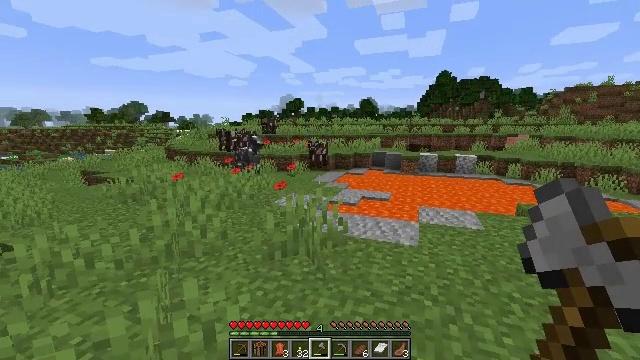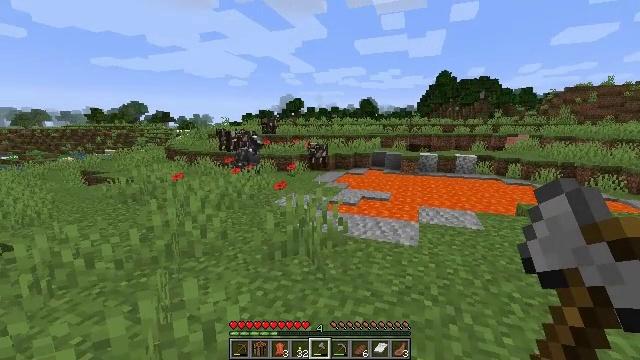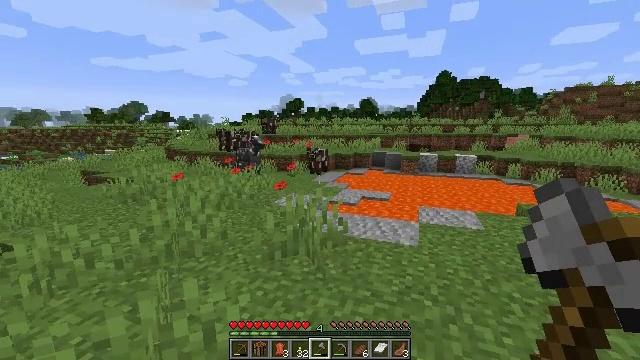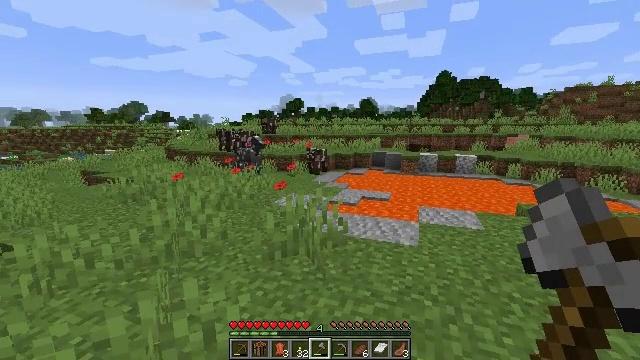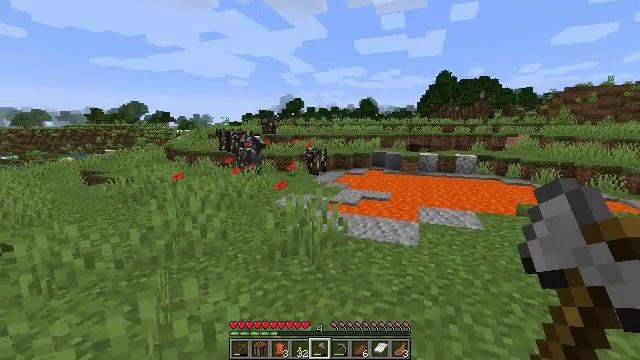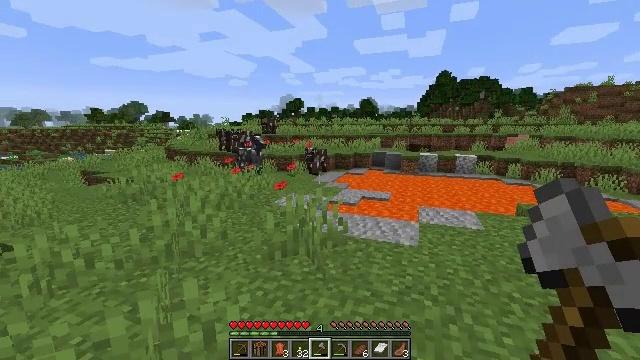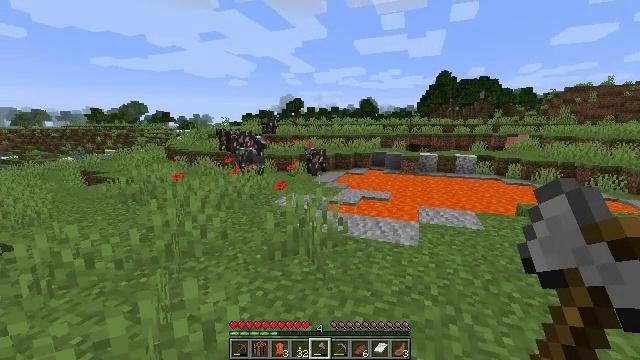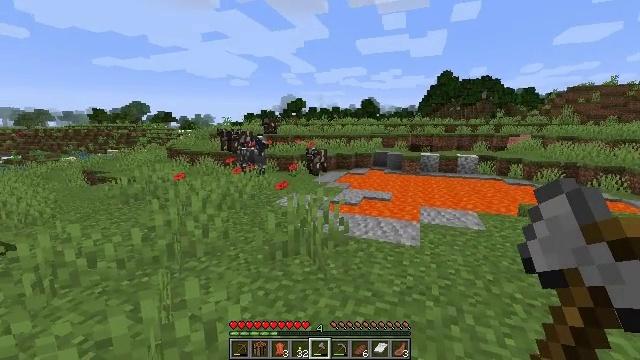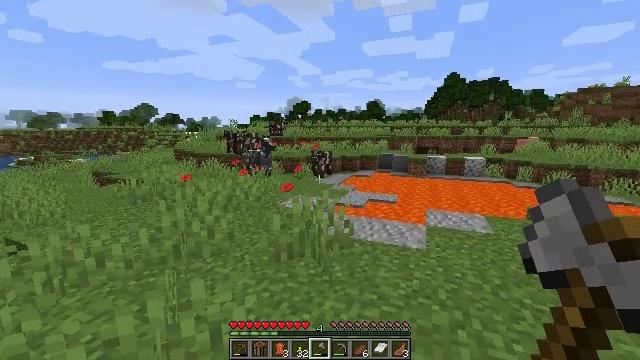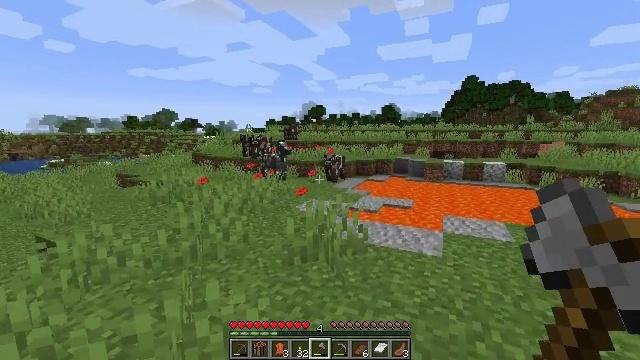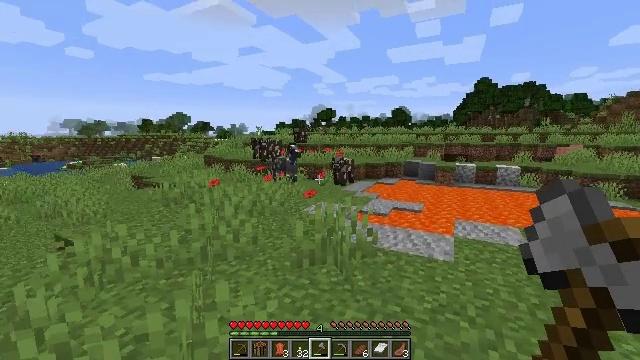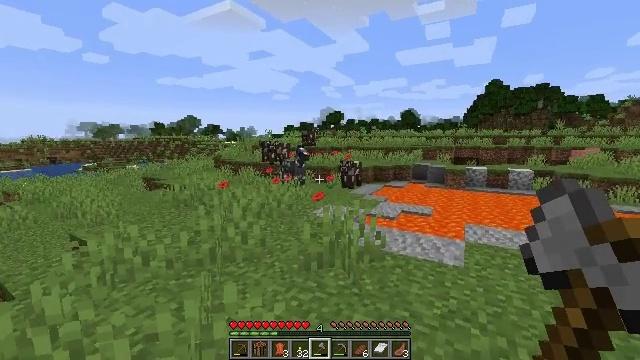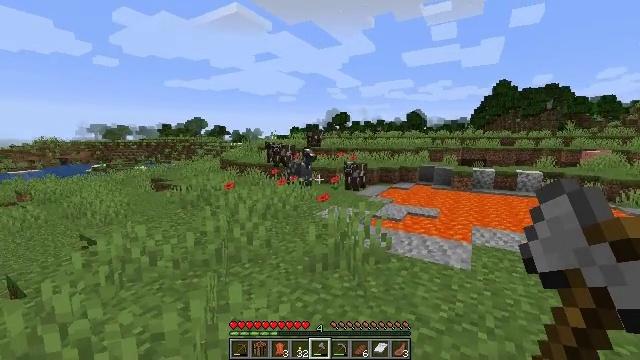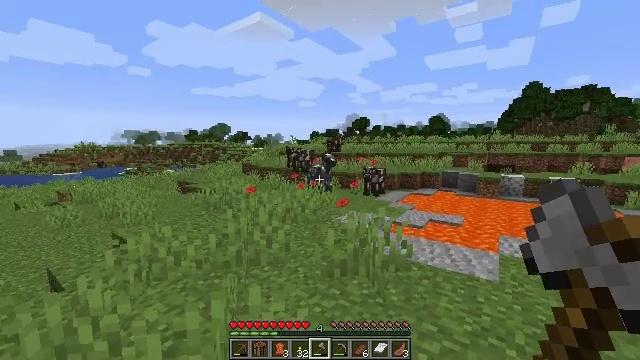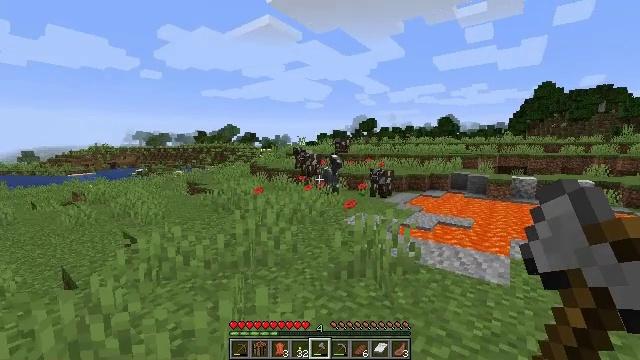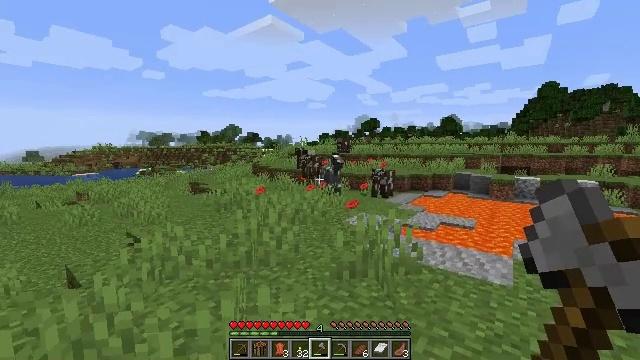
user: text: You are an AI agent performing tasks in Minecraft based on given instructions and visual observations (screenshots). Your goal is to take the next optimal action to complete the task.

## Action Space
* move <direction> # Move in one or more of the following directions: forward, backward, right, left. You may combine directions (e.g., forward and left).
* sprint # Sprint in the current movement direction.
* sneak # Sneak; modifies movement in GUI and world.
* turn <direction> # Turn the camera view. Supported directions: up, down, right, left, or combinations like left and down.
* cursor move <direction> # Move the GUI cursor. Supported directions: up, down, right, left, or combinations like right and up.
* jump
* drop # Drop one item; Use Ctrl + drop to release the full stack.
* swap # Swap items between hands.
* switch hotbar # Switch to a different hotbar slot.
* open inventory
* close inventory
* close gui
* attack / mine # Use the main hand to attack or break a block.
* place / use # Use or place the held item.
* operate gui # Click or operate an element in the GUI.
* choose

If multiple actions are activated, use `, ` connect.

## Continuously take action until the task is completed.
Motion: motion action
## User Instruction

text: Gather dirt.
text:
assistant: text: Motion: no_op
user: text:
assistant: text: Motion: no_op
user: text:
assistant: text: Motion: no_op
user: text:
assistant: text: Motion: no_op
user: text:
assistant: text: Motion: no_op
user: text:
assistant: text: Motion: no_op
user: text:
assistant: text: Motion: no_op
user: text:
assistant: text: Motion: turn left
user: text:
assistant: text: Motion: turn left
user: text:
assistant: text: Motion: turn left
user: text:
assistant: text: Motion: turn left
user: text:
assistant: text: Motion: turn left
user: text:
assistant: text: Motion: turn left and up
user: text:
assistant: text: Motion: turn left
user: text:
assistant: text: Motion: no_op
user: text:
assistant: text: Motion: no_op
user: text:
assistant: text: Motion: no_op
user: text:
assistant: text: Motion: no_op
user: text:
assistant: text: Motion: no_op
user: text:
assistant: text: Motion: no_op
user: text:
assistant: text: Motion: no_op
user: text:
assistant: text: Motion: no_op
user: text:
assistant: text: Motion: no_op
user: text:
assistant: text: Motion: no_op
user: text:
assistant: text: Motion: no_op
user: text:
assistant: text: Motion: no_op
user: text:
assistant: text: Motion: no_op
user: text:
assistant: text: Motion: no_op
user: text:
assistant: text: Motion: no_op
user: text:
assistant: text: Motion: turn right